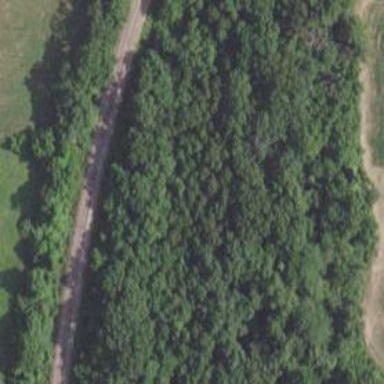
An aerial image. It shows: Evergreen woodland with needle-leaved trees.